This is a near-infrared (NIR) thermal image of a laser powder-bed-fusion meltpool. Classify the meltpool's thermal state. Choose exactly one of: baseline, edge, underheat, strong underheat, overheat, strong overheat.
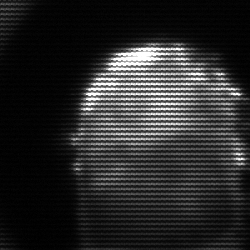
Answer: baseline